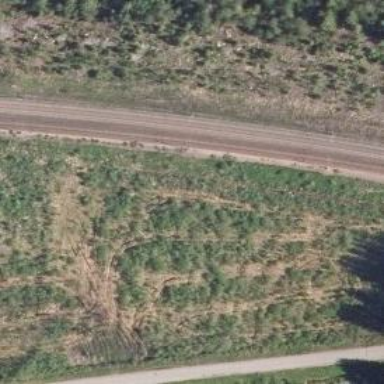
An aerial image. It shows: Continuous rail railway with electrified contact line.